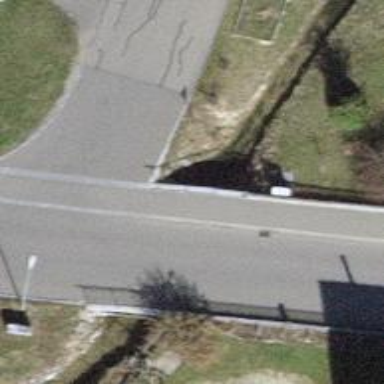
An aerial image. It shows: There is tunnel.